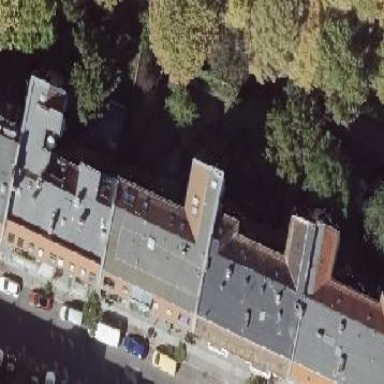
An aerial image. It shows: Saltbox-shaped roof distinguishes these apartments.